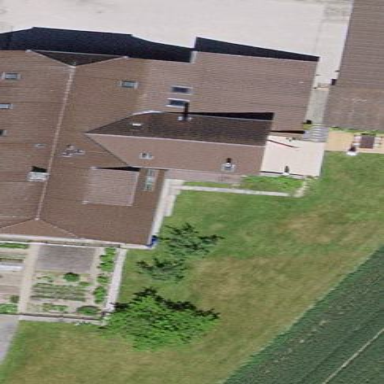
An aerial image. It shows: Farm building.